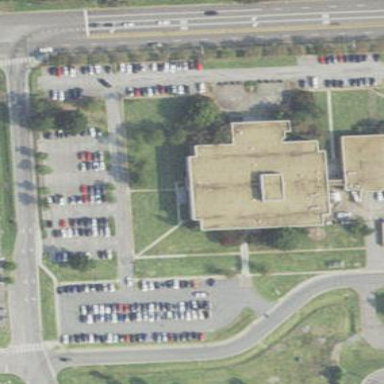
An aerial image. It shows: Service building.